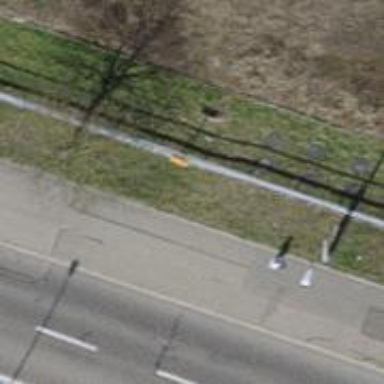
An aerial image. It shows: Pipeline marker.